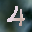
Label: 4